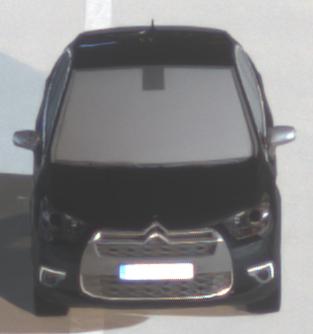
Make: Citroen
Model: DS 4 VTi 120
Detailed model: DS 4
Model produced from: 2011/05
Model produced until: 2015/01
Doors: 5
Color: black
Road condition: dry road
Daytime: night
Contrast: high contrast